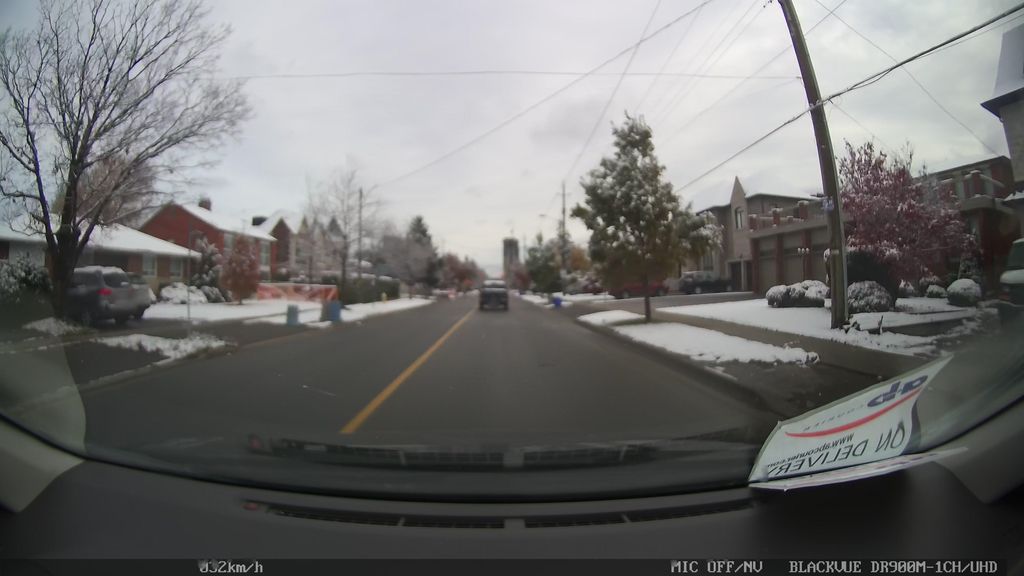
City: toronto